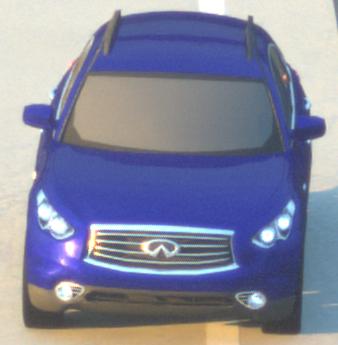
Make: Infiniti
Model: FX 37
Detailed model: FX (S51)
Model produced from: 2012/07
Model produced until: 2013/10
Doors: 5
Color: blue
Road condition: dry road
Daytime: sunrise or sunset
Contrast: medium contrast